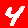
Digit: 4